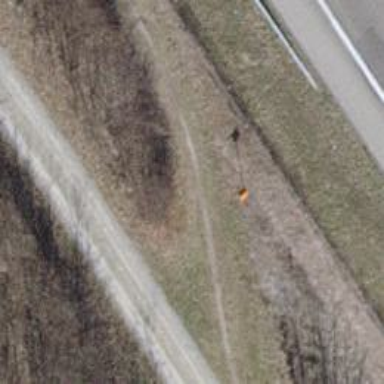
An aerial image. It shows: Aerial marker colored orange.